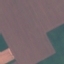
Label: AnnualCrop